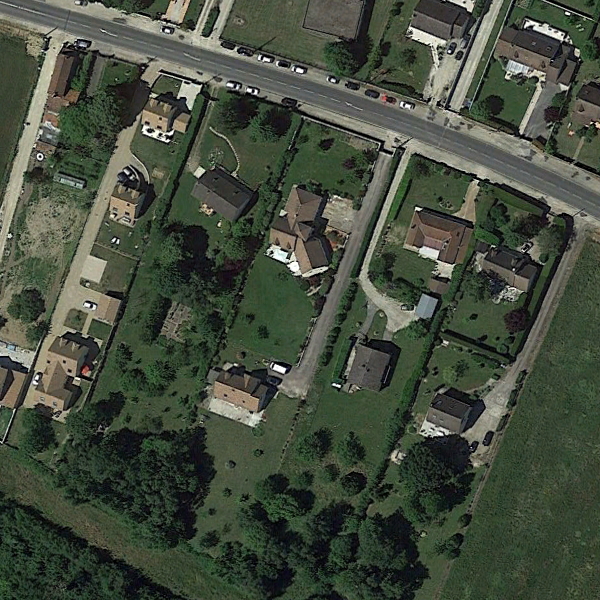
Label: MediumResidential